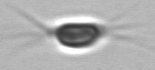
Label: Chrysochromulina